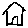
Label: house